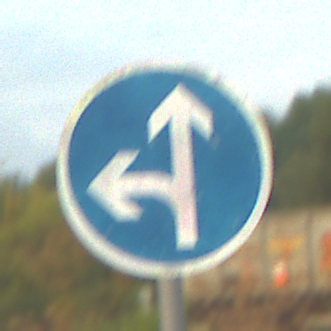
Verkehrszeichen: VorgeschriebeneFahrtrichtungGeradeausOderLinks
Umgebung: Outdoor, Suburban
Tageszeit: SunriseSunset
Wetter: PartlyCloudy
Licht: Natural
Jahreszeit: NotSpecified
Kontrast: MediumContrast